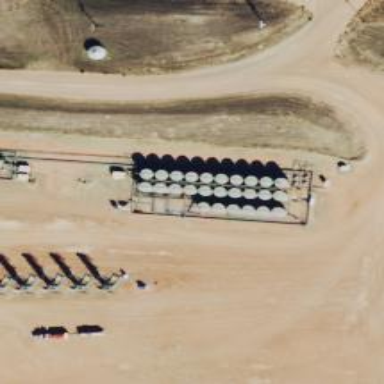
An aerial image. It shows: Storage tank that is man-made.